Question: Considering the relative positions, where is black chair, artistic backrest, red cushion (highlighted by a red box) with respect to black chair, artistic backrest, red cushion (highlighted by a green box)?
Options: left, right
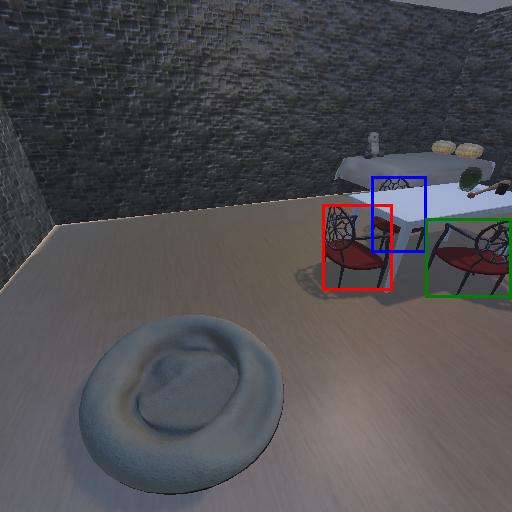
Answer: left